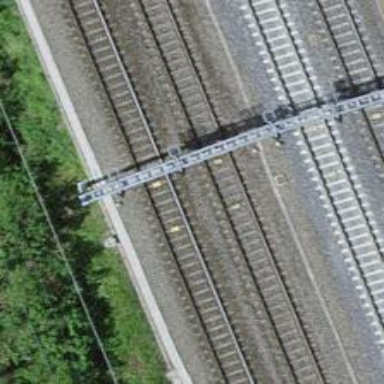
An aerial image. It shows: Railway signal.